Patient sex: M
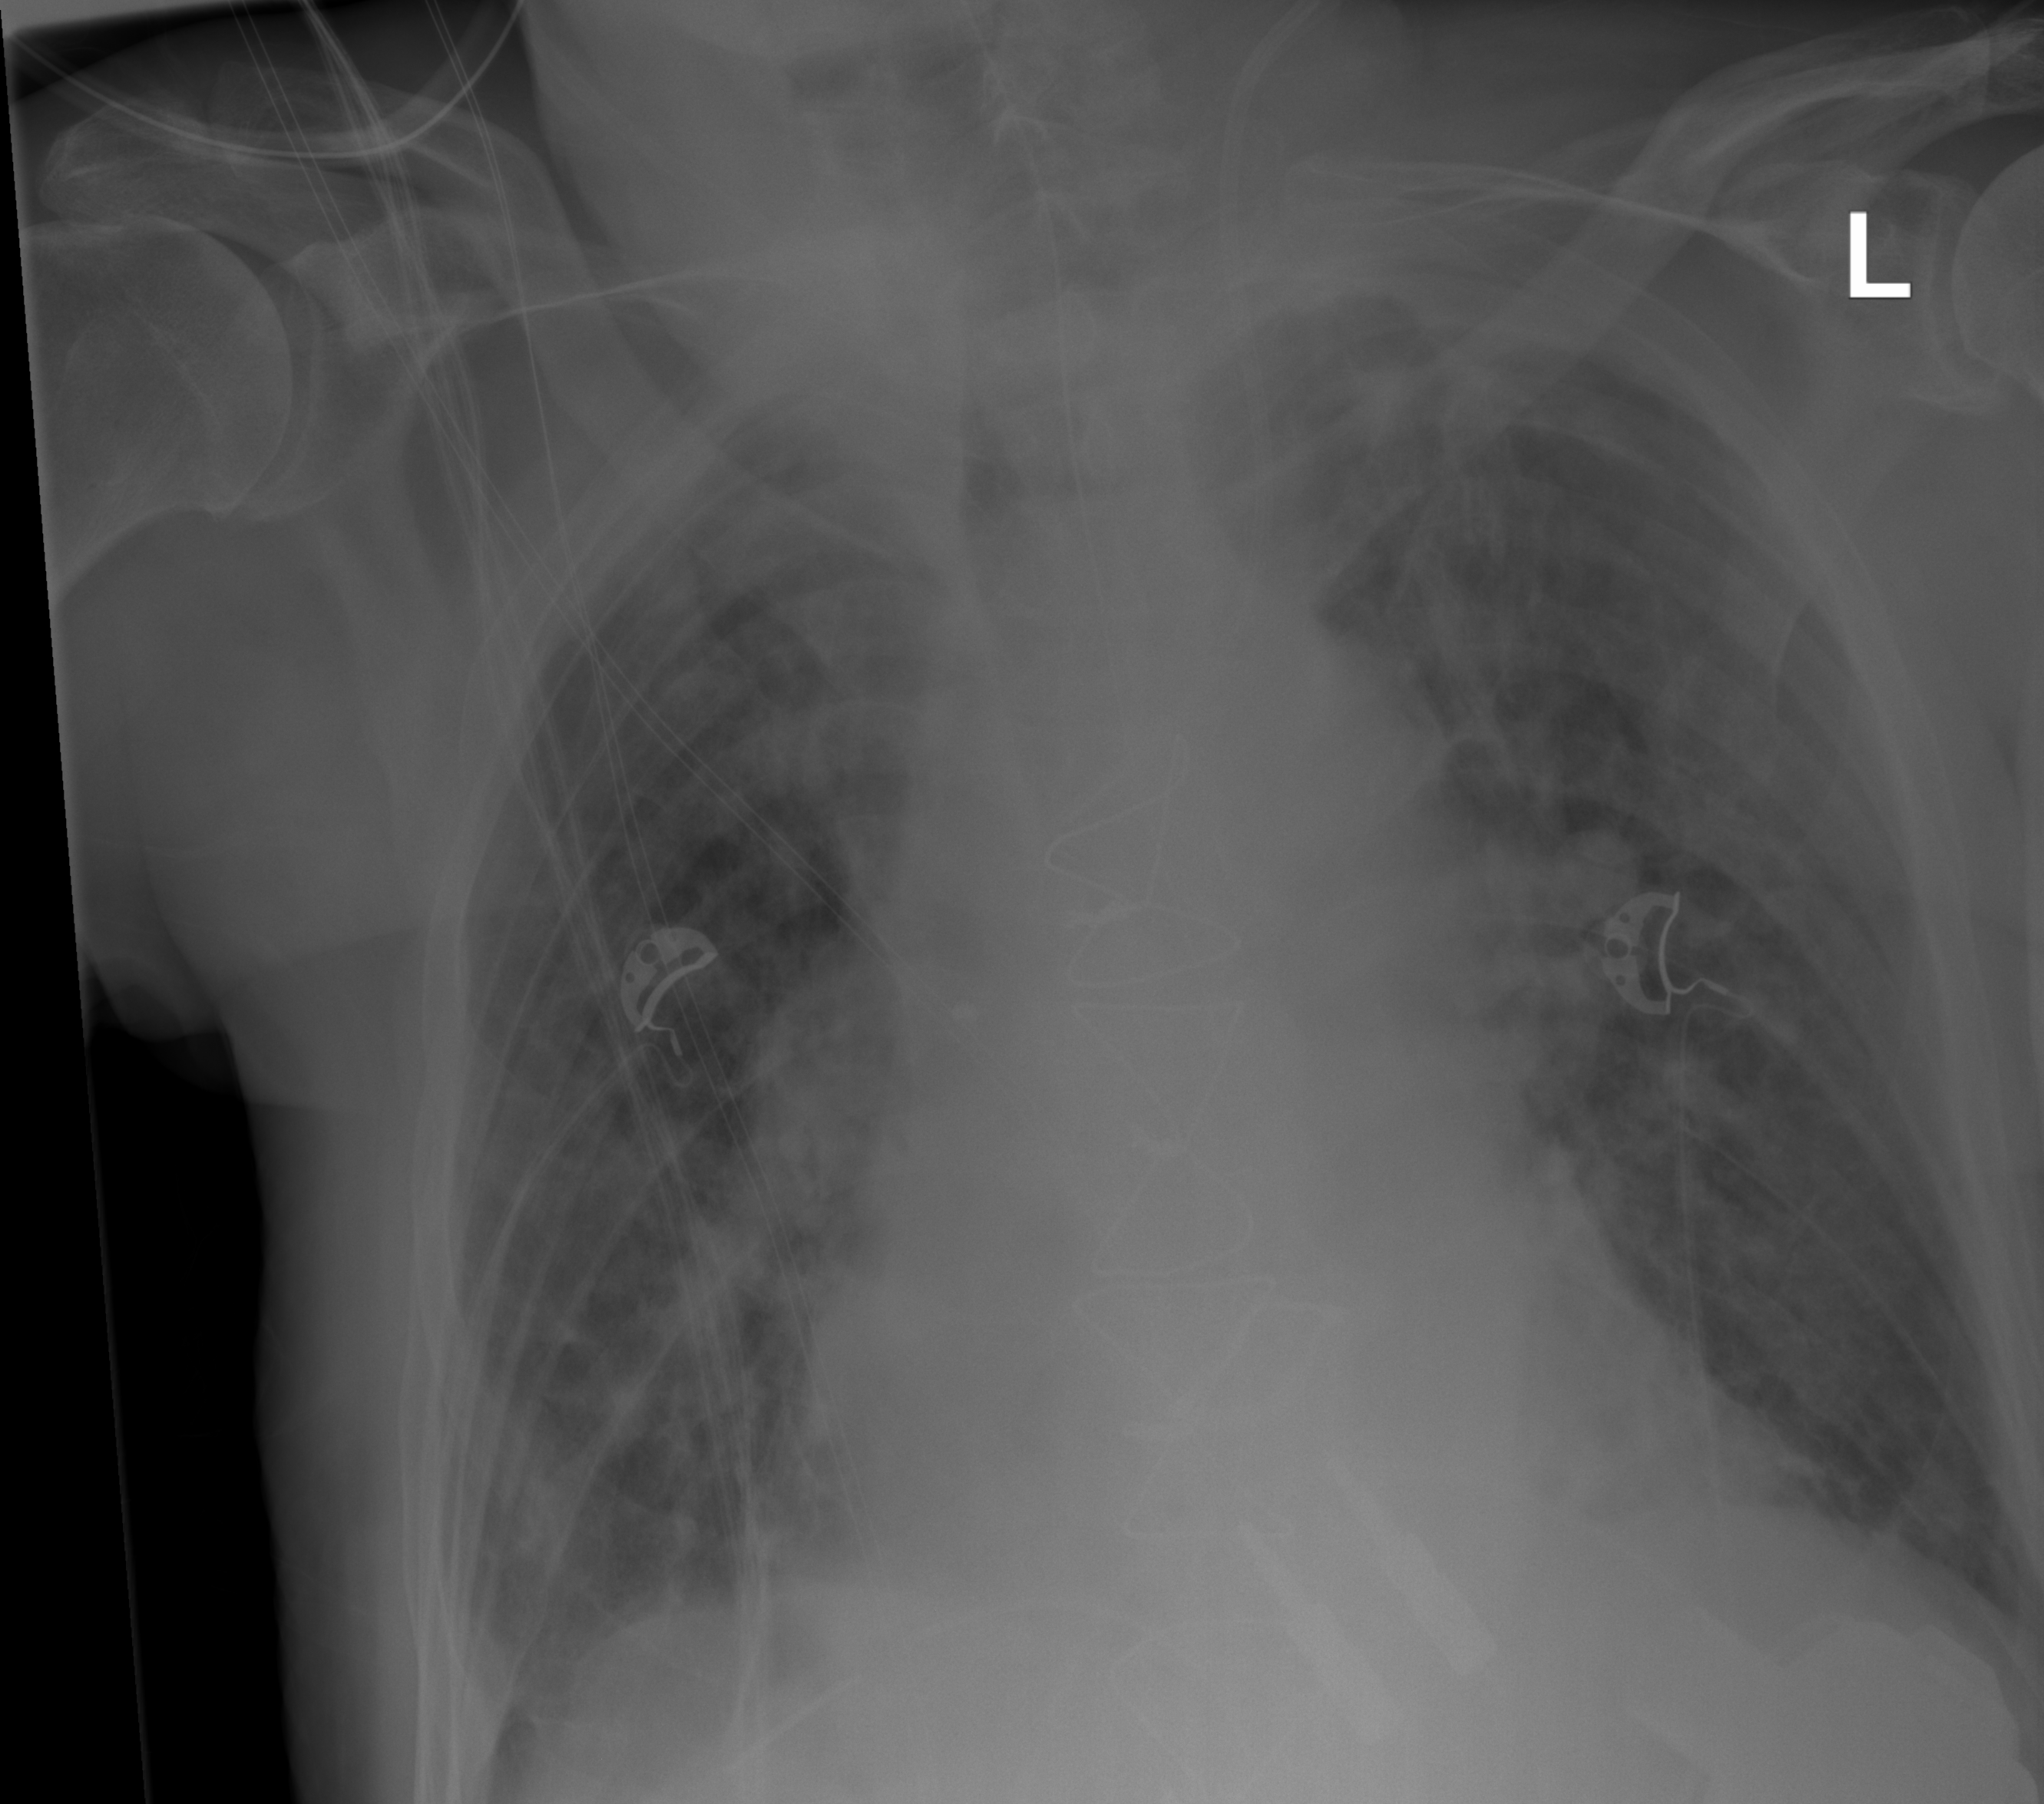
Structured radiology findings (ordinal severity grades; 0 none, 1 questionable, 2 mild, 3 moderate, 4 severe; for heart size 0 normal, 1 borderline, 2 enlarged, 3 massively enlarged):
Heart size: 0
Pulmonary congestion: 2
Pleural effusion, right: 0
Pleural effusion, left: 0
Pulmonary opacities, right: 2
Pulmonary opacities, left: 2
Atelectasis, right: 2
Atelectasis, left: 2